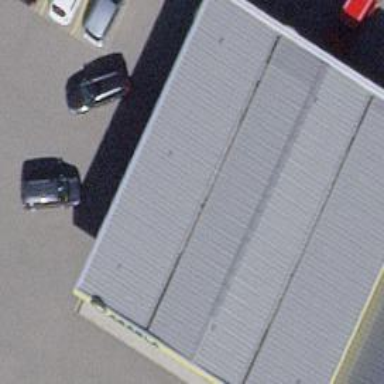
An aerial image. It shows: Fuel station.